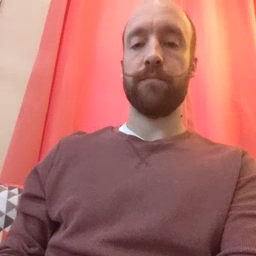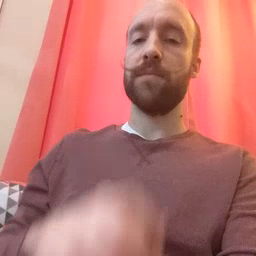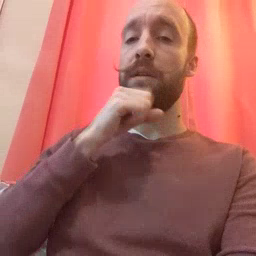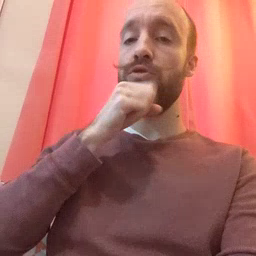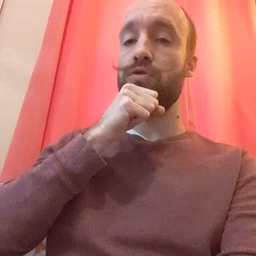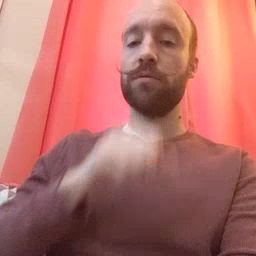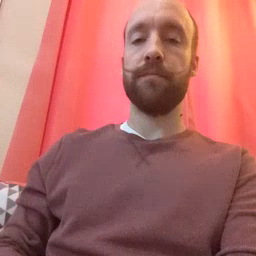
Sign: orange